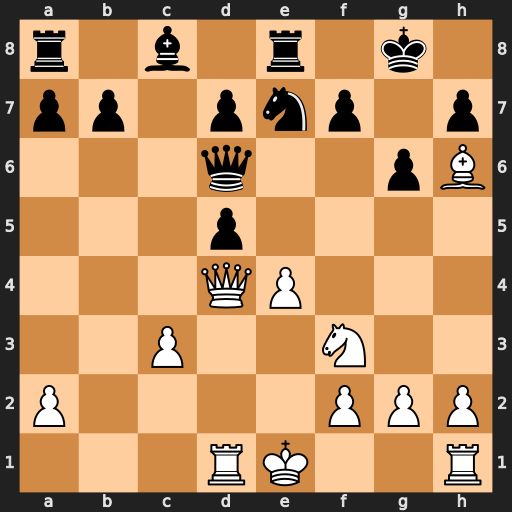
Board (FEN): r1b1r1k1/pp1pnp1p/3q2pB/3p4/3QP3/2P2N2/P4PPP/3RK2R
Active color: w
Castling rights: K
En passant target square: -
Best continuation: Qg7#